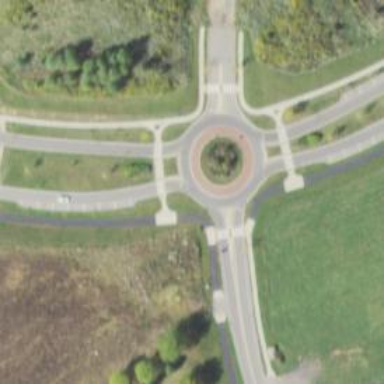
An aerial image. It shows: Tertiary road made of asphalt leading to roundabout junction.